Question: I have the following data that I read from csv file:
'''
Level1,Level2,Level3,value
1,1.1,1.1.1,1.0
1,1.2,,1.1
1,1.3,1.3.1,1.0
2,2.1,,1.1
2,2.2,2.2.1,1.5
3,3.1,3.1.1,1.2
3,3.1,3.1.2,1.4
'''
As you can see my tree depth varies for different branches. I use the code below to display the tree in R.
'''
require(d3Tree)
TN<-as.data.frame(read.csv("nodes.csv",header=TRUE,sep=","))
TNjson<-df2tree(rootname="root",TN,toolTip = TN$value)
d3tree(list(root=TNjson,layout="cartesian"))
'''
The output displays as below. My question is how do I display this tree as intended, without empty leafs?

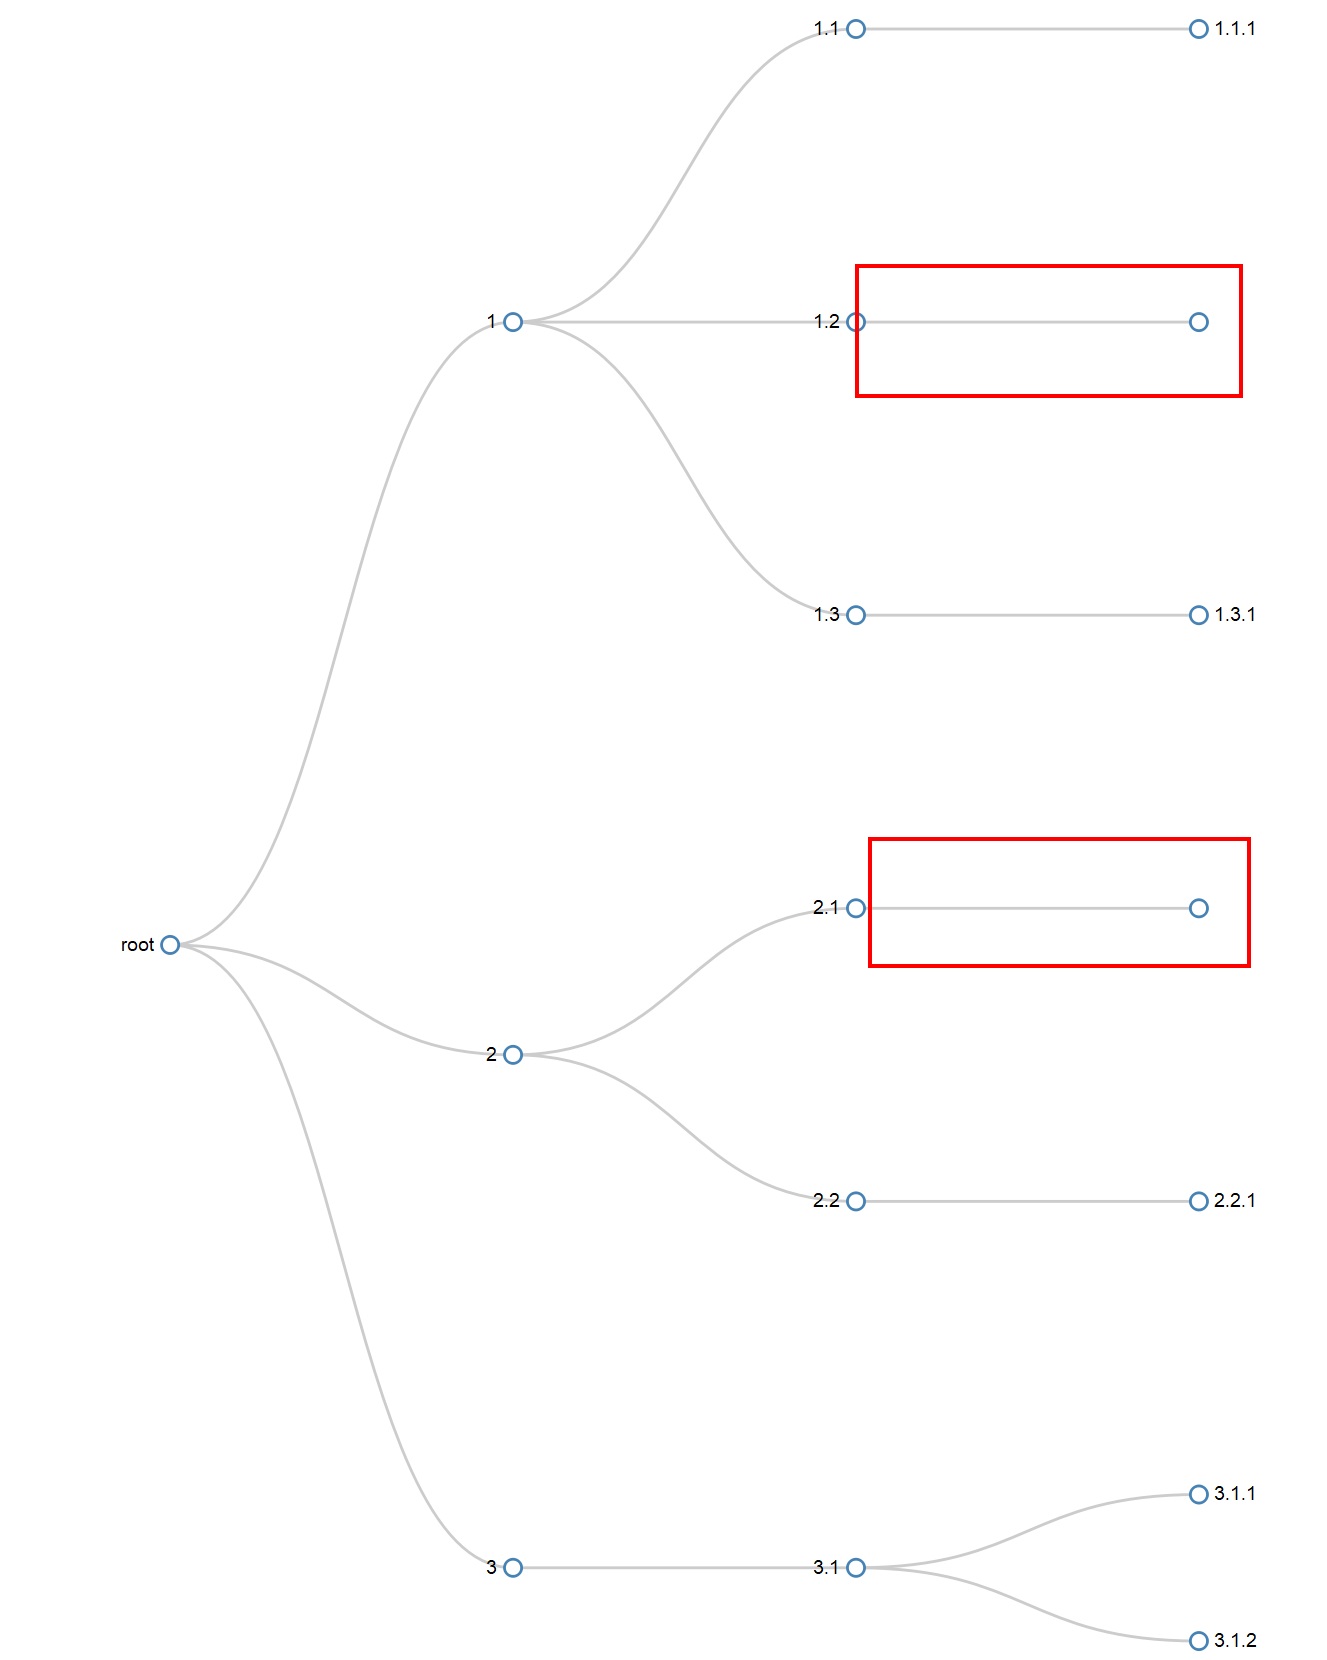
Answer: Just make 'NA's the empty strings when you read your file:
'''
TN<-read.csv("nodes.csv", na.strings="")
'''
No need to coerce to a 'data.frame', since 'read.csv' already returns a 'data.frame' and no need also to specify the 'header' and the 'sep', which are the correct ones by default. On the other hand, you need to specify the values you want to be translated to 'NA's when reading the file, and in this case it's the empty string.